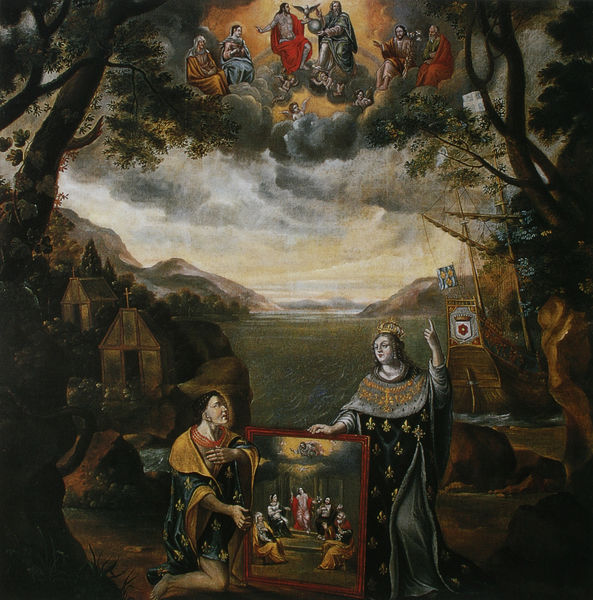
Titel: Frankreich bringt den Glauben zu den Indianern von "Neu Frankreich"
Künstler: Frère Luc (Claude François)
Standort: Quebec (Kanada)
Institution: Musée des Ursulines
Schlagwörter: adler, baum, berg, blau, dunkel, felsen, flügel, gemälde, gott, gruppe, hand, himmel, mann, meer, schatten, umhang, vogel, wasser, wolken, bäume, fluss, frauen, gelb, grün, landschaft, menschen, see, ufer, äste, braun, finger, frankreich, frau, geste, grau, hell, kleid, licht, schwarz, szene, weiss, zeichen, ölbild, blick, gebäude, haus, rot, wiese, wolke, malerei, gericht, barock, diener, geschichte, rahmen, stein, steine, taube, bild, herr, porträt, ast, ebene, feld, gräser, horizont, häuser, natur, gewässer, kirche, sonne, gold, reich, england, krone, renaissance, tal, wald, boot, engel, putte, küste, schiff, segel, strand, wellen, bilderrahmen, fahne, flagge, mast, berge, fels, gebirge, eben, vegetation, amerika, figuren, masten, sturm, wild, könig, zeigen, abbild, abendstimmung, kirchen, oben, paradies, burg, durchblick, glaube, kreuz, religion, lichtung, knien, schweden, lilie, ritter, fürst, bildniss, wappen, schein, gestus, kreuze, hubi, christus, jesus, apokalypse, jüngstes gericht, manierismus, dramatik, knieend, kniend, mittelalter, religiös, kapelle, hain, fingerzeig, heiliger, königlich, königin, heilige, edelmann, bild im bild, lilien, jünger, maria, anbetung, hermelinmantel, christentum, sohn, ikone, legende, got, heiligenbild, dreifaltigkeit, stifter, mariä, warnung, gelobtes land, büume, arche noah, mission, missionar, heiliger geist, gottvater, gerbirge, weltenrichter, christud, trinität, edelfrau, himmelreich, himmel und erde, striptease, leben und tod, preister, ild, goot, boor, galleere, himmelsbild, himmlische szene, holzgebilde, fleur de lis, i, französische lilie, gem#älde, heiligenversammlung, missionarin